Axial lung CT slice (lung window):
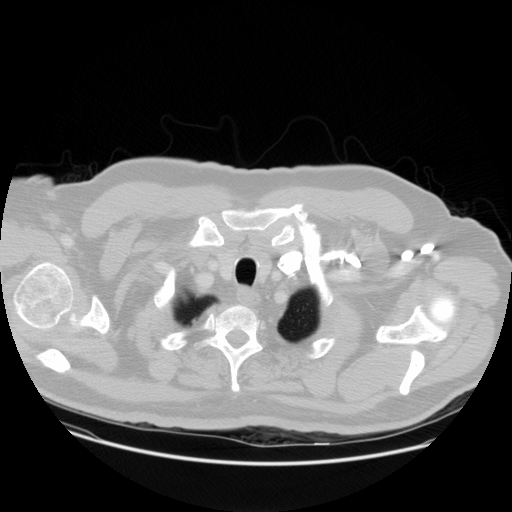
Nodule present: no